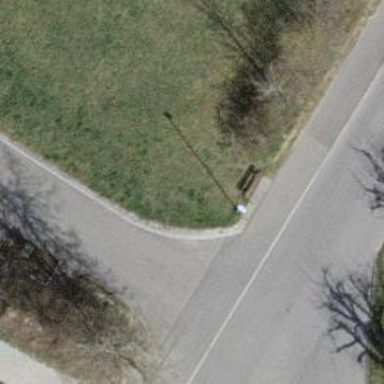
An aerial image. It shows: Brown bench.